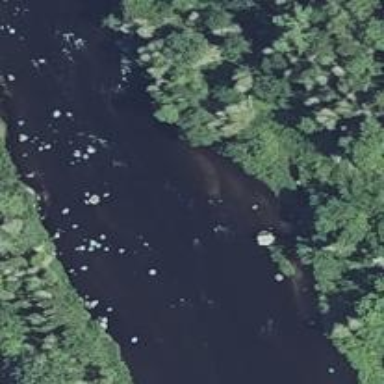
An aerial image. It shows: Rapids in the waterway.